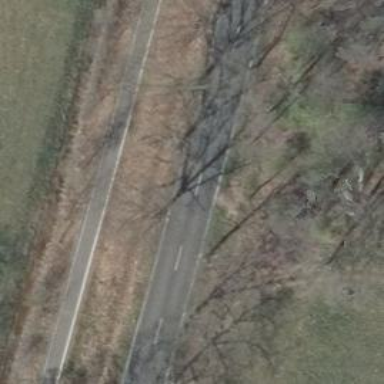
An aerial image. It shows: Secondary road with asphalt surface.